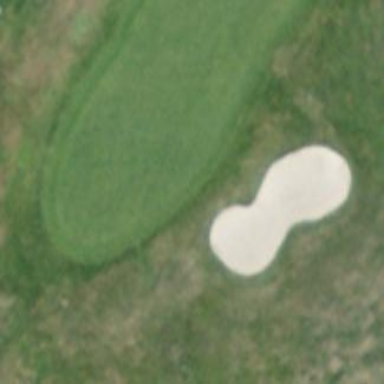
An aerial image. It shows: Sand bunker on golf course.